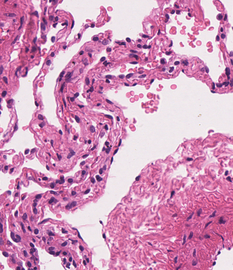
Tumor epithelial tissue: no
Tumor-associated stroma tissue: no
Normal tissue: yes